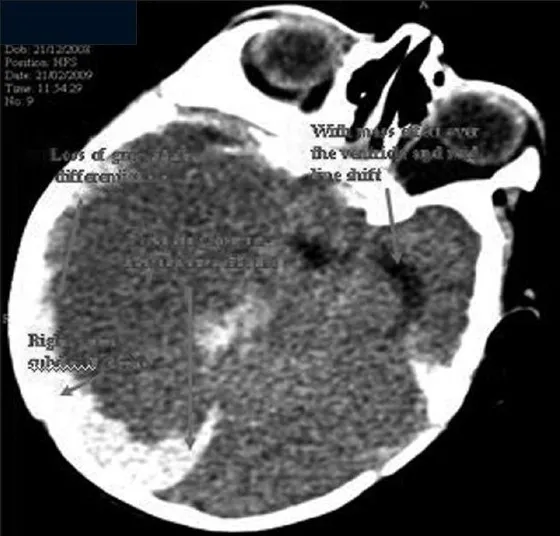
Subdural bleed and gross midline shift.
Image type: radiology (ct)